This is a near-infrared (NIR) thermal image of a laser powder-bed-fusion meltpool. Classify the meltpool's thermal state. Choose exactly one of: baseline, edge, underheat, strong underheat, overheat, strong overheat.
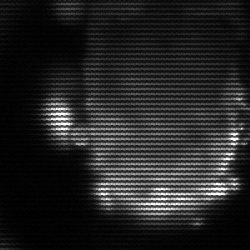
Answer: baseline